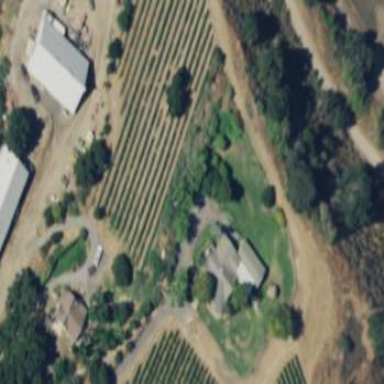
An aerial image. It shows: Vineyard growing grapes.